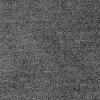
Atmospheric dust classification: dusty